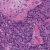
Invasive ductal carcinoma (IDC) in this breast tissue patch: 1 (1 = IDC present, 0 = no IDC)